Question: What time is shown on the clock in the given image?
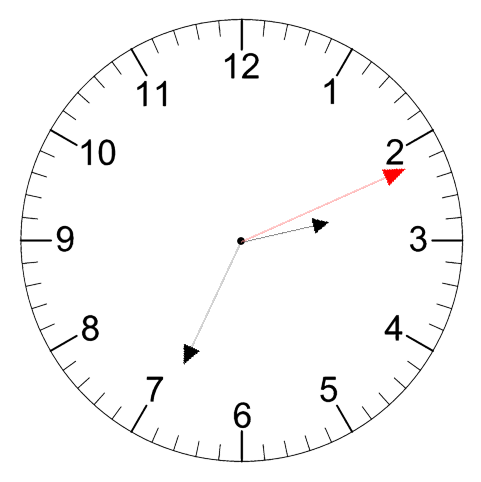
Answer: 02:34:11